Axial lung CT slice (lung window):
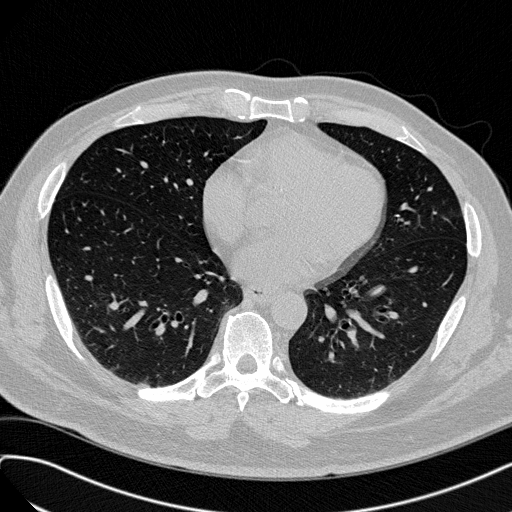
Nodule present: no